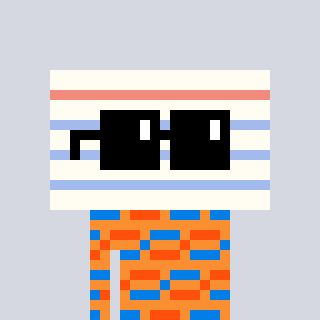
a pixel art character with square black sunglasses, a empty notebook page-shaped head and a orange-colored body on a cool background